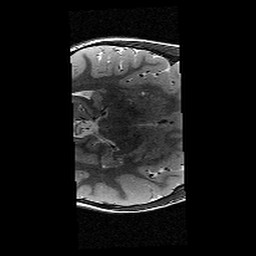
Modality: T2w
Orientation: axial
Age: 9
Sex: female
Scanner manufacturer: siemens
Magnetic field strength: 3 T
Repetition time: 9.23 s
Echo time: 0.067 s